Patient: sex M, age 71
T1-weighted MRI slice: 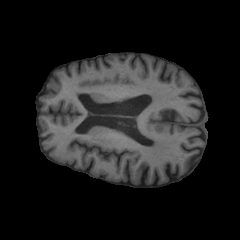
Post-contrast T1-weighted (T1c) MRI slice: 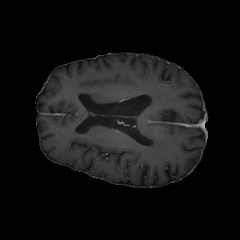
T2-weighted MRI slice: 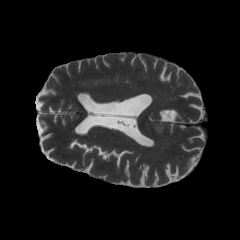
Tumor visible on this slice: yes
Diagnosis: Glioblastoma, IDH-wildtype
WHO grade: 4